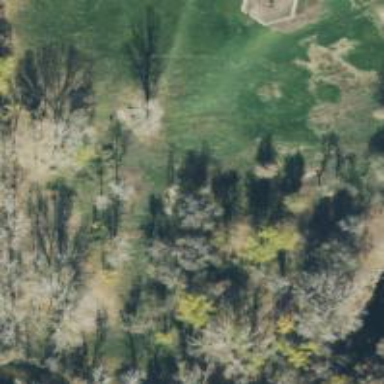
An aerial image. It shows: Disc golf hole.